Interaction volume radius: 5 \u00c5
Interaction volume height: 35 \u00c5
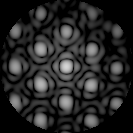
Disorder parameter: 0.1963